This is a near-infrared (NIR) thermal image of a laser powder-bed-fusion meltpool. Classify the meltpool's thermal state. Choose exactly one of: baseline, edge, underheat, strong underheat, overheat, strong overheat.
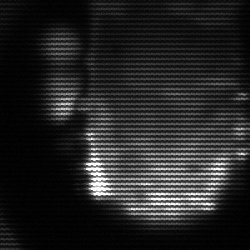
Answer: baseline